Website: walmart
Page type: address-validator
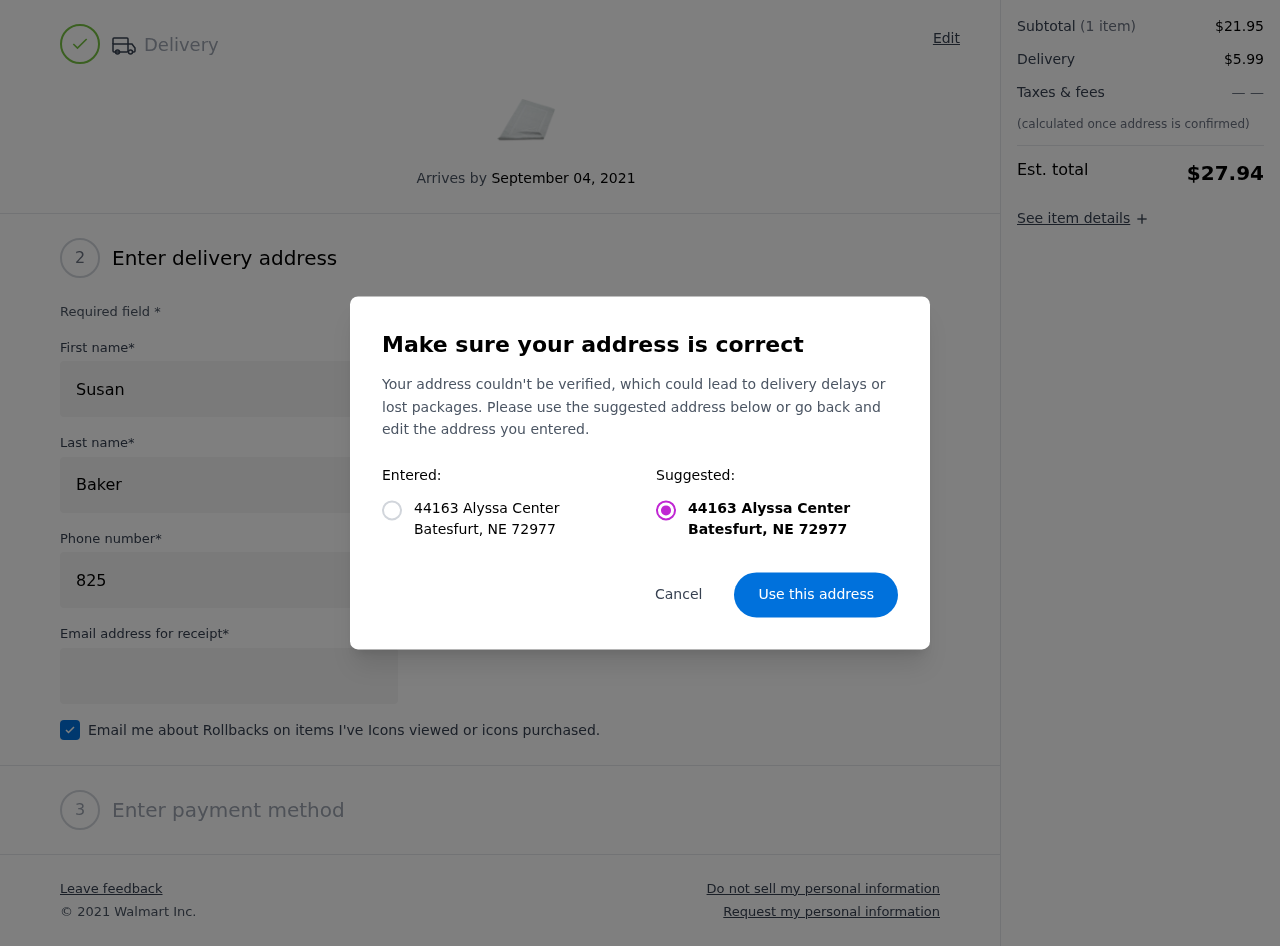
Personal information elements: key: PII_CITY
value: Batesfurt
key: PII_POSTCODE
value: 72977
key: PII_STATE_ABBR
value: NE
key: PII_STREET
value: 44163 Alyssa Center
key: PII_FIRSTNAME
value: Susan
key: PII_LASTNAME
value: Baker
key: PII_STREET2
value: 4987 Logan Parks
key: PII_PHONE
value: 8254626654
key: PII_EMAIL
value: sbaker@yahoo.com
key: PII_POSTCODE_FULL
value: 72977
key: PII_POSTCODE_NUMERIC
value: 72977
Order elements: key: ORDER_DELIVERY_DATE
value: September 04, 2021
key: ORDER_SUBTOTAL
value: $21.95
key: ORDER_SHIPPING_COST
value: $5.99
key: ORDER_TOTAL
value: $27.94